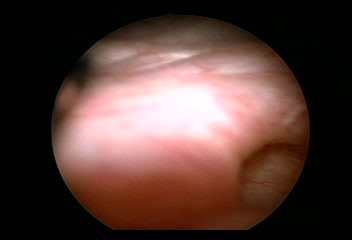
Modality: WLC
Class: Normal mucosa
Bladder cancer association: No